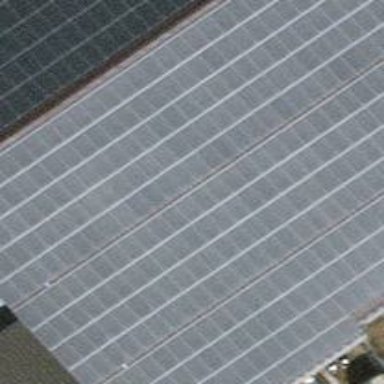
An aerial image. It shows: Small solar photovoltaic panel generator installed on roof.